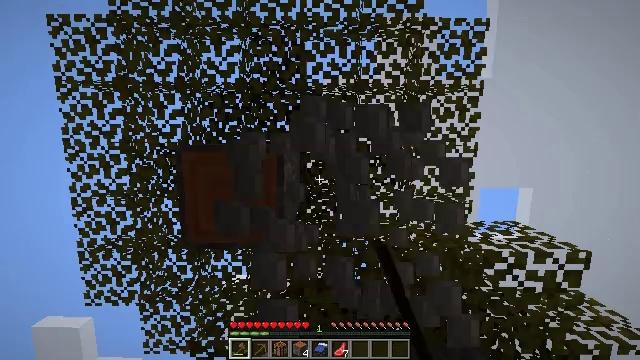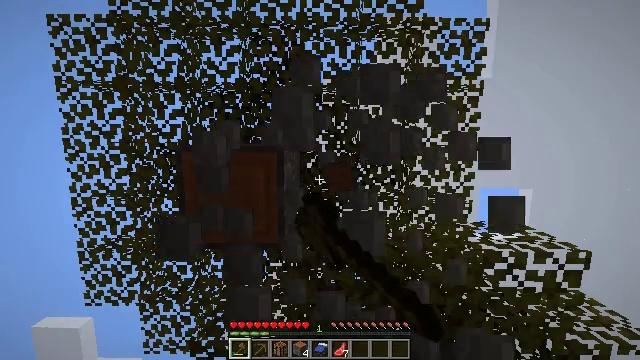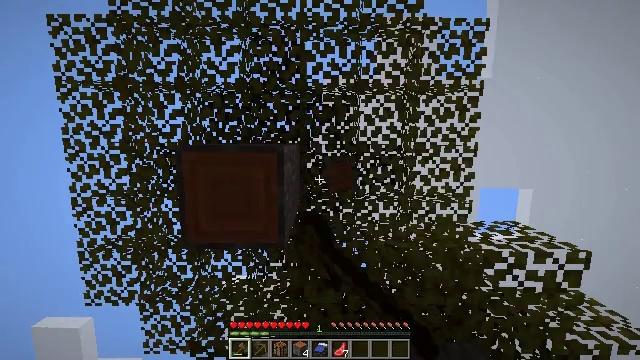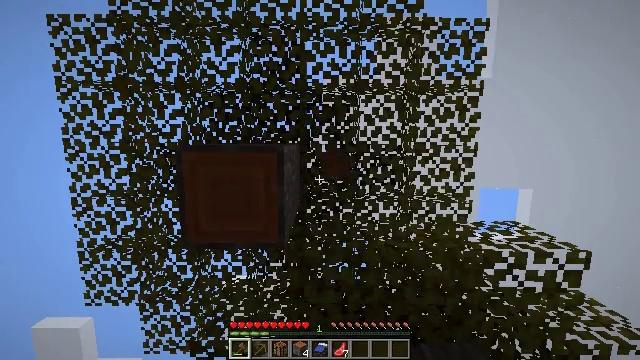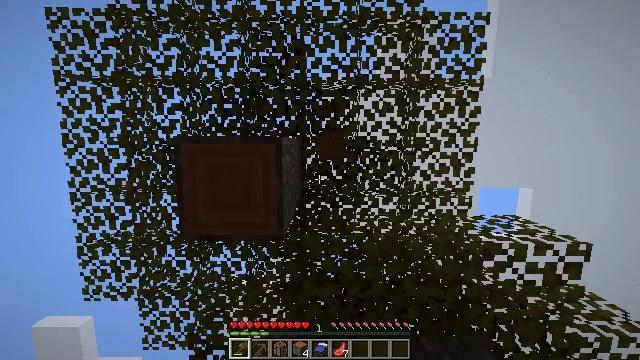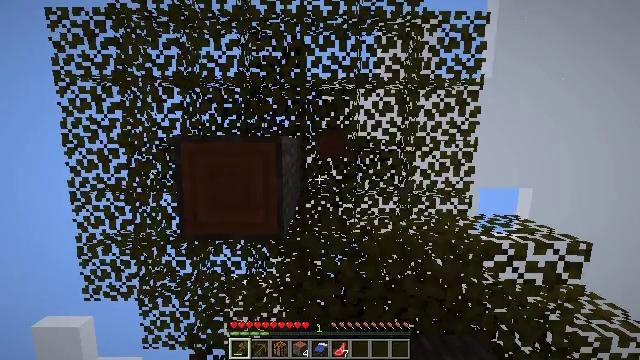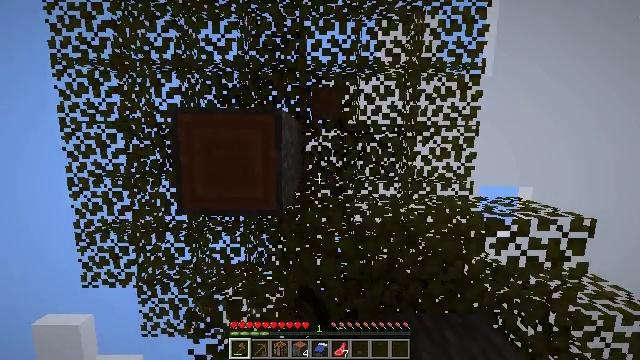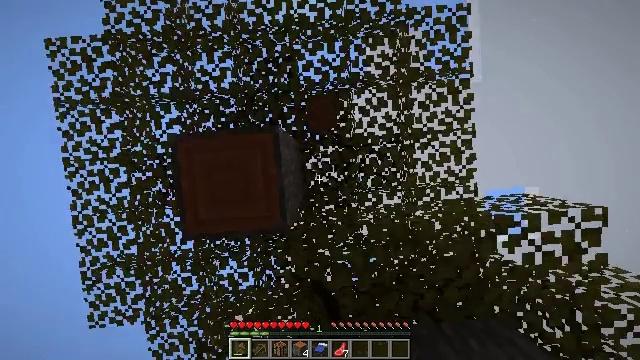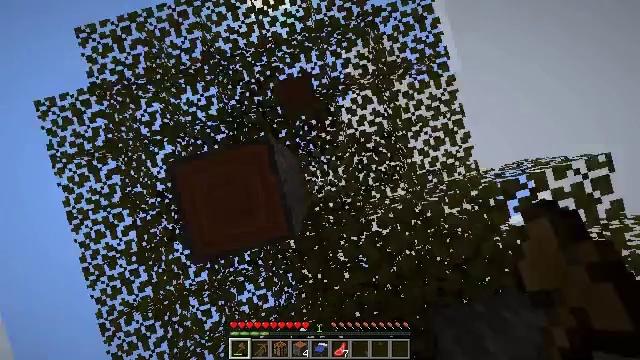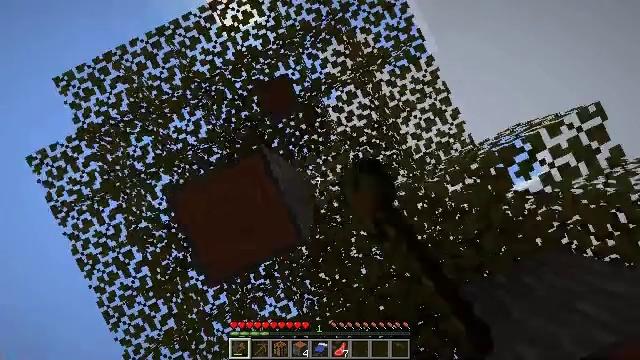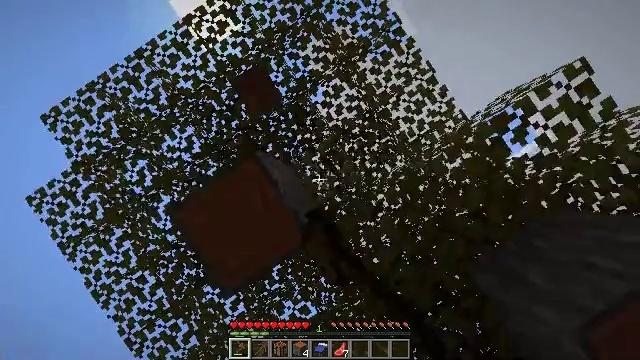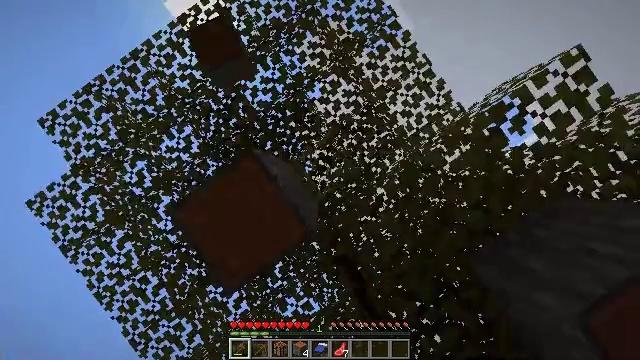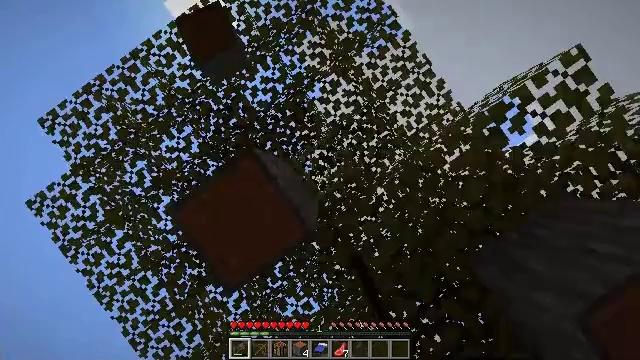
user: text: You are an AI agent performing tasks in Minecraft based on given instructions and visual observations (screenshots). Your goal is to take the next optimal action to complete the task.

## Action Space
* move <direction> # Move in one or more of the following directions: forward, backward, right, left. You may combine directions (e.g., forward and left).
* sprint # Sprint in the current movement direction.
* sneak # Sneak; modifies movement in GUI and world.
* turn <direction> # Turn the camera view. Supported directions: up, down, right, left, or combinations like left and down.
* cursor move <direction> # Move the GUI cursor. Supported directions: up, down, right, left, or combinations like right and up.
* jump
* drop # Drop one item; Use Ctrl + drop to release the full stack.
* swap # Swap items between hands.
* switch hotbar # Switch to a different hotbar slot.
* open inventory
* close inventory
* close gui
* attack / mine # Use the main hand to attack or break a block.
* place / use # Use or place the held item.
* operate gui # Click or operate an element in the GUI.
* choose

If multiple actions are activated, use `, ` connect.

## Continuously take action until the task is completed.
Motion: motion action
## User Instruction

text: Break the acacia leaves to collect them.
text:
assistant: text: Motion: attack / mine
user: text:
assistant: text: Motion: attack / mine
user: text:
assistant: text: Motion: attack / mine
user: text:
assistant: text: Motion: move forward, attack / mine
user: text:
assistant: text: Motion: move forward, attack / mine
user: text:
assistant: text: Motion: move forward, attack / mine
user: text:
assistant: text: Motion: turn left and up, attack / mine
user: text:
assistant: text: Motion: turn left and up, attack / mine
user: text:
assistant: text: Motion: turn left and up, attack / mine
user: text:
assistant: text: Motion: turn left, attack / mine
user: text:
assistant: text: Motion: turn left, attack / mine
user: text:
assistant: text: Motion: attack / mine
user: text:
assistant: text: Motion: attack / mine